Aerial crown-view tile of a tropical tree (Barro Colorado Island, Panama), acquired 20241112:
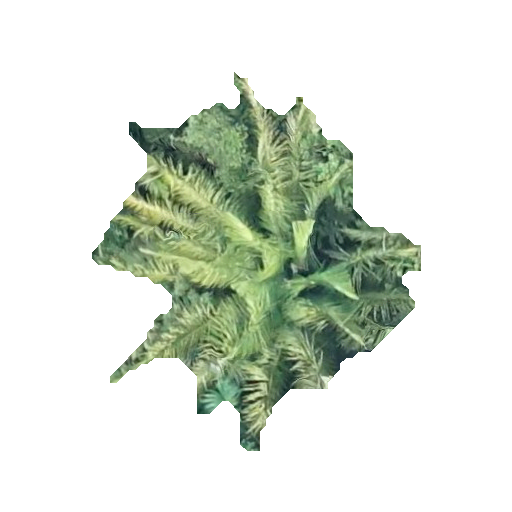
Species: Oenocarpus mapora
GBIF accepted scientific name: Oenocarpus mapora
Crown area: 102.024 m²